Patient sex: F
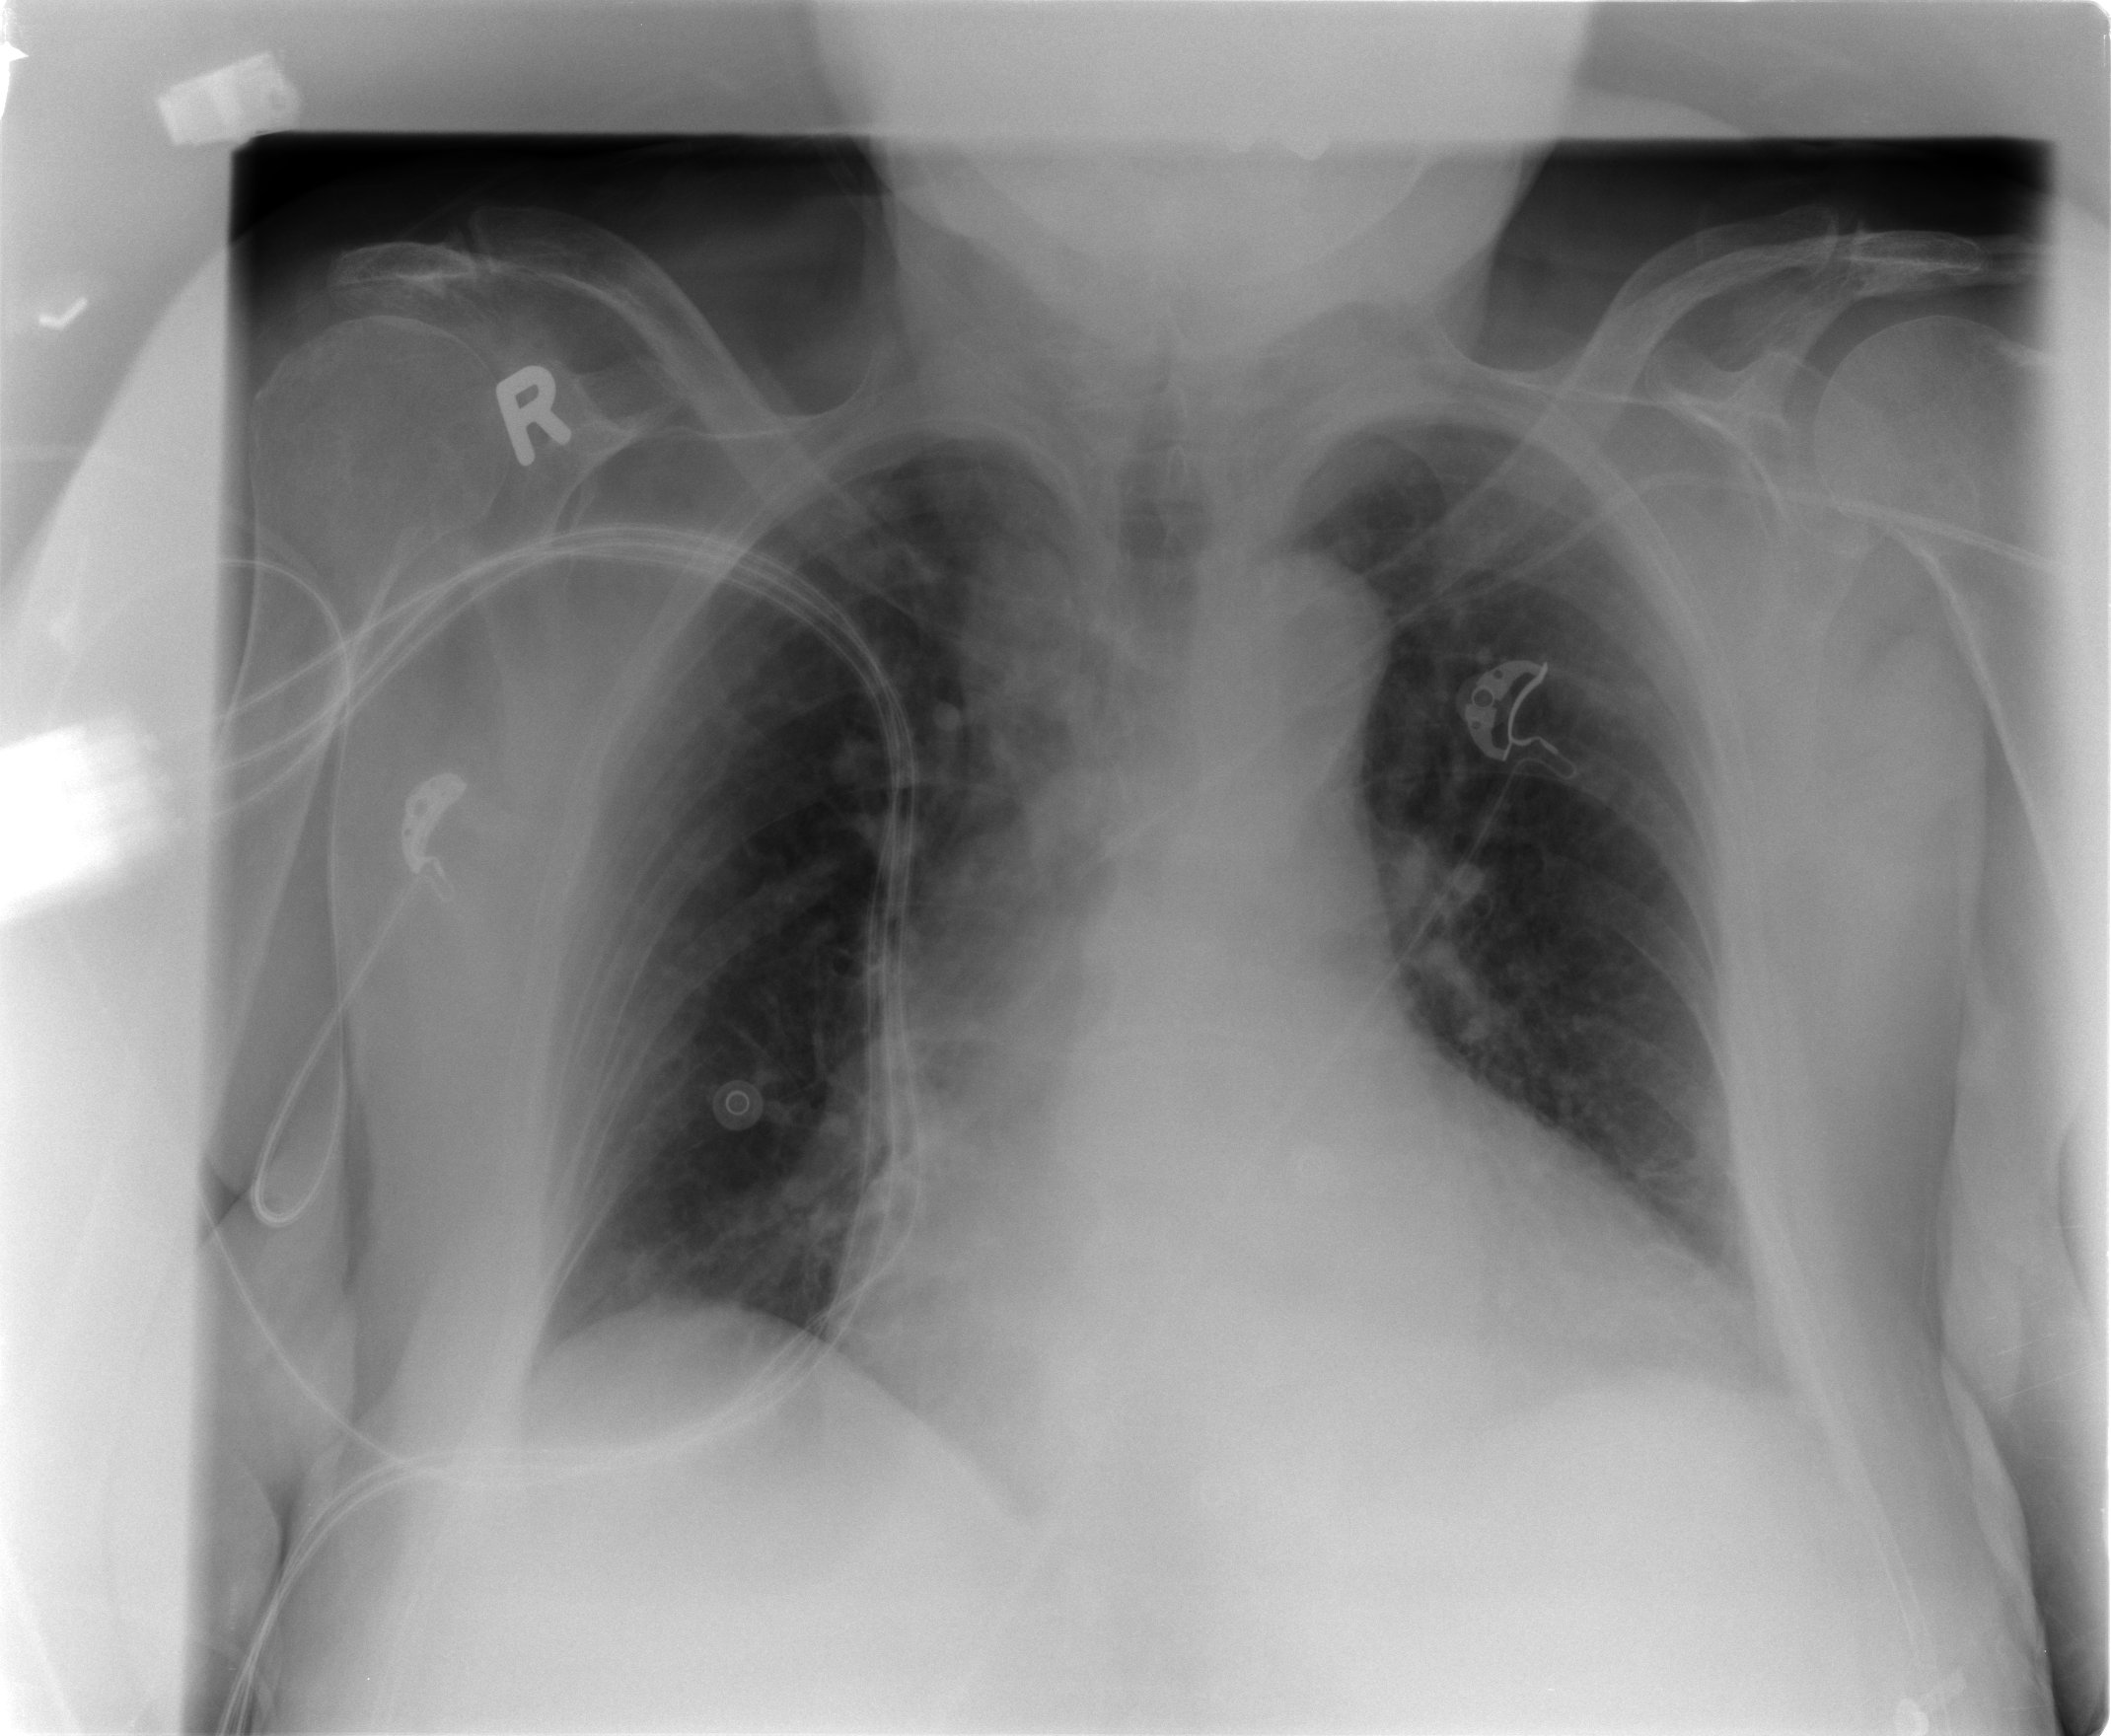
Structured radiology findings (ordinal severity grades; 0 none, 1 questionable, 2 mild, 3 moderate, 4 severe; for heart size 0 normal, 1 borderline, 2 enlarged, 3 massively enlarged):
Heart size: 2
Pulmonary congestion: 2
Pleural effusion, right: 0
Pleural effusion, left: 2
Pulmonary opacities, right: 1
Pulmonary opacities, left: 1
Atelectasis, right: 2
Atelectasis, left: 2